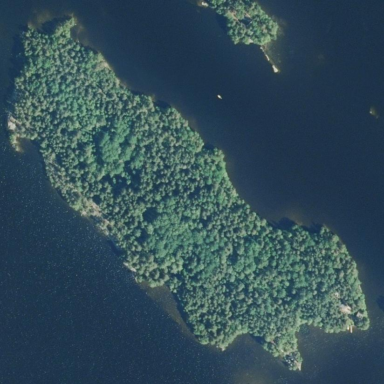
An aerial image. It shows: Island covered with woodland.